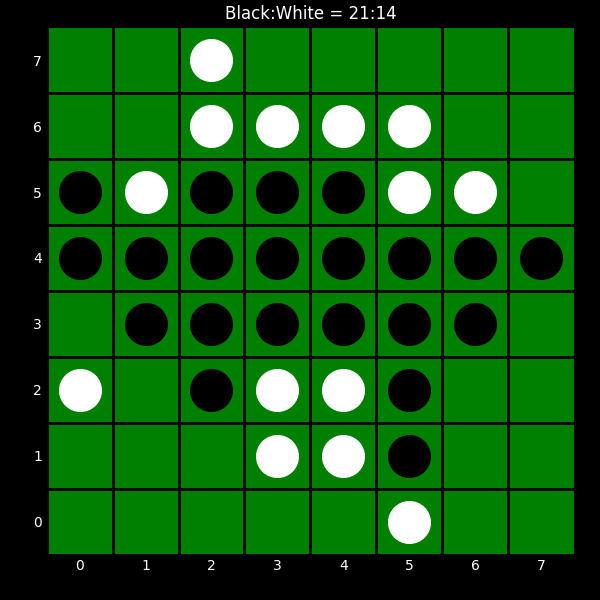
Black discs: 21
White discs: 14